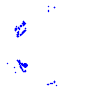
Particle: electron